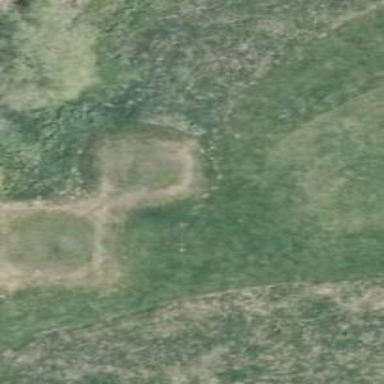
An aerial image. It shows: Golf tee.